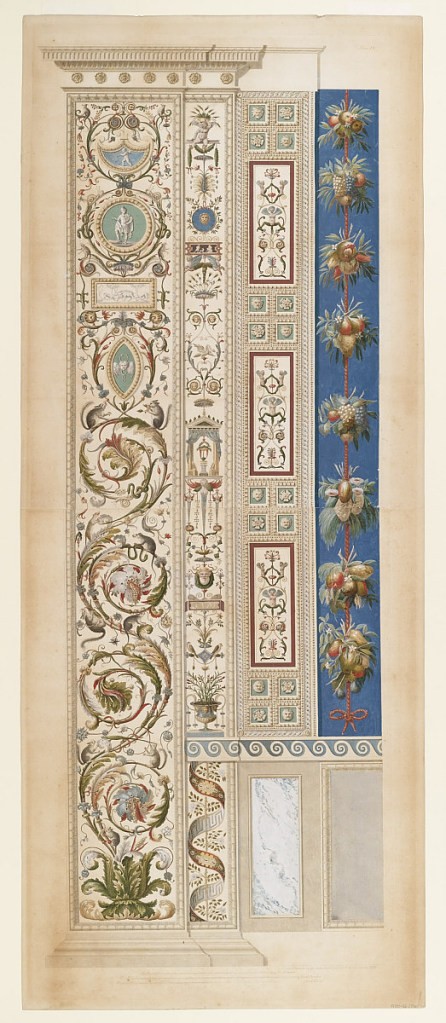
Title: Wall Decoration, Plate IX from Le loggie di Rafaele nel Vaticano (Raphael's Loggia in the Vatican)
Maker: Giovanni Ottaviani, ca. 1735 – 1808
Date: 1772–77
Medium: Brush and watercolor, gouache over etching on white wove paper
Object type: Print
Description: Several vertical designs in mouldings. On the left, green rinceaux in curls, with squirrels and cameo-style elements; other designs include: winged putti, standing soldier, lion head, intertwined griffins, a ribbon with Greek key pattern, groups of fruit attached to a red pole. Scale below.